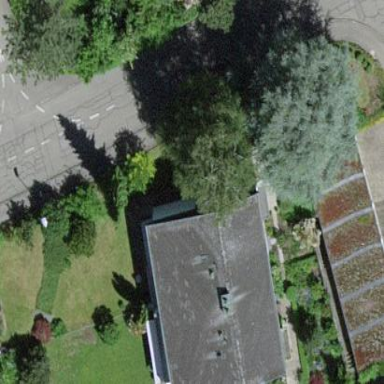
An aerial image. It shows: Semidetached house.